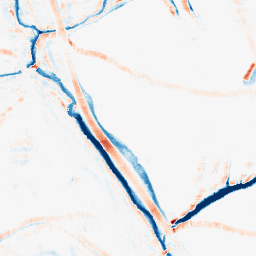
Category: morphological
Decomposition family: morphological_rect
Decomposition parameters: operation: average
width: 10
height: 10
Upsampling method: cubic_catmull_rom
Upsampling parameters: scale: 8
Upsampling scale: 8